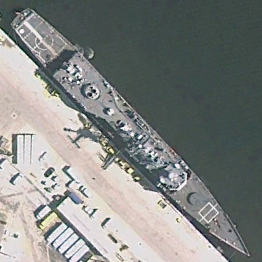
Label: cruiser